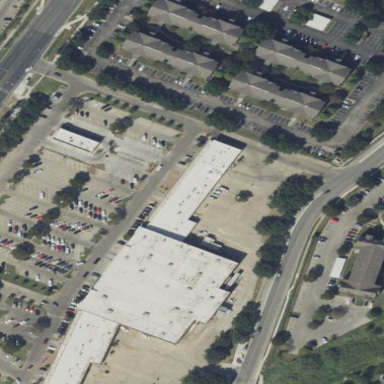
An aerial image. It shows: Retail building.